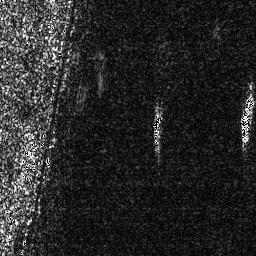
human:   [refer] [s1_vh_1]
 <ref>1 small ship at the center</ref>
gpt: <box>[[58, 43, 64, 56, 0]]</box>